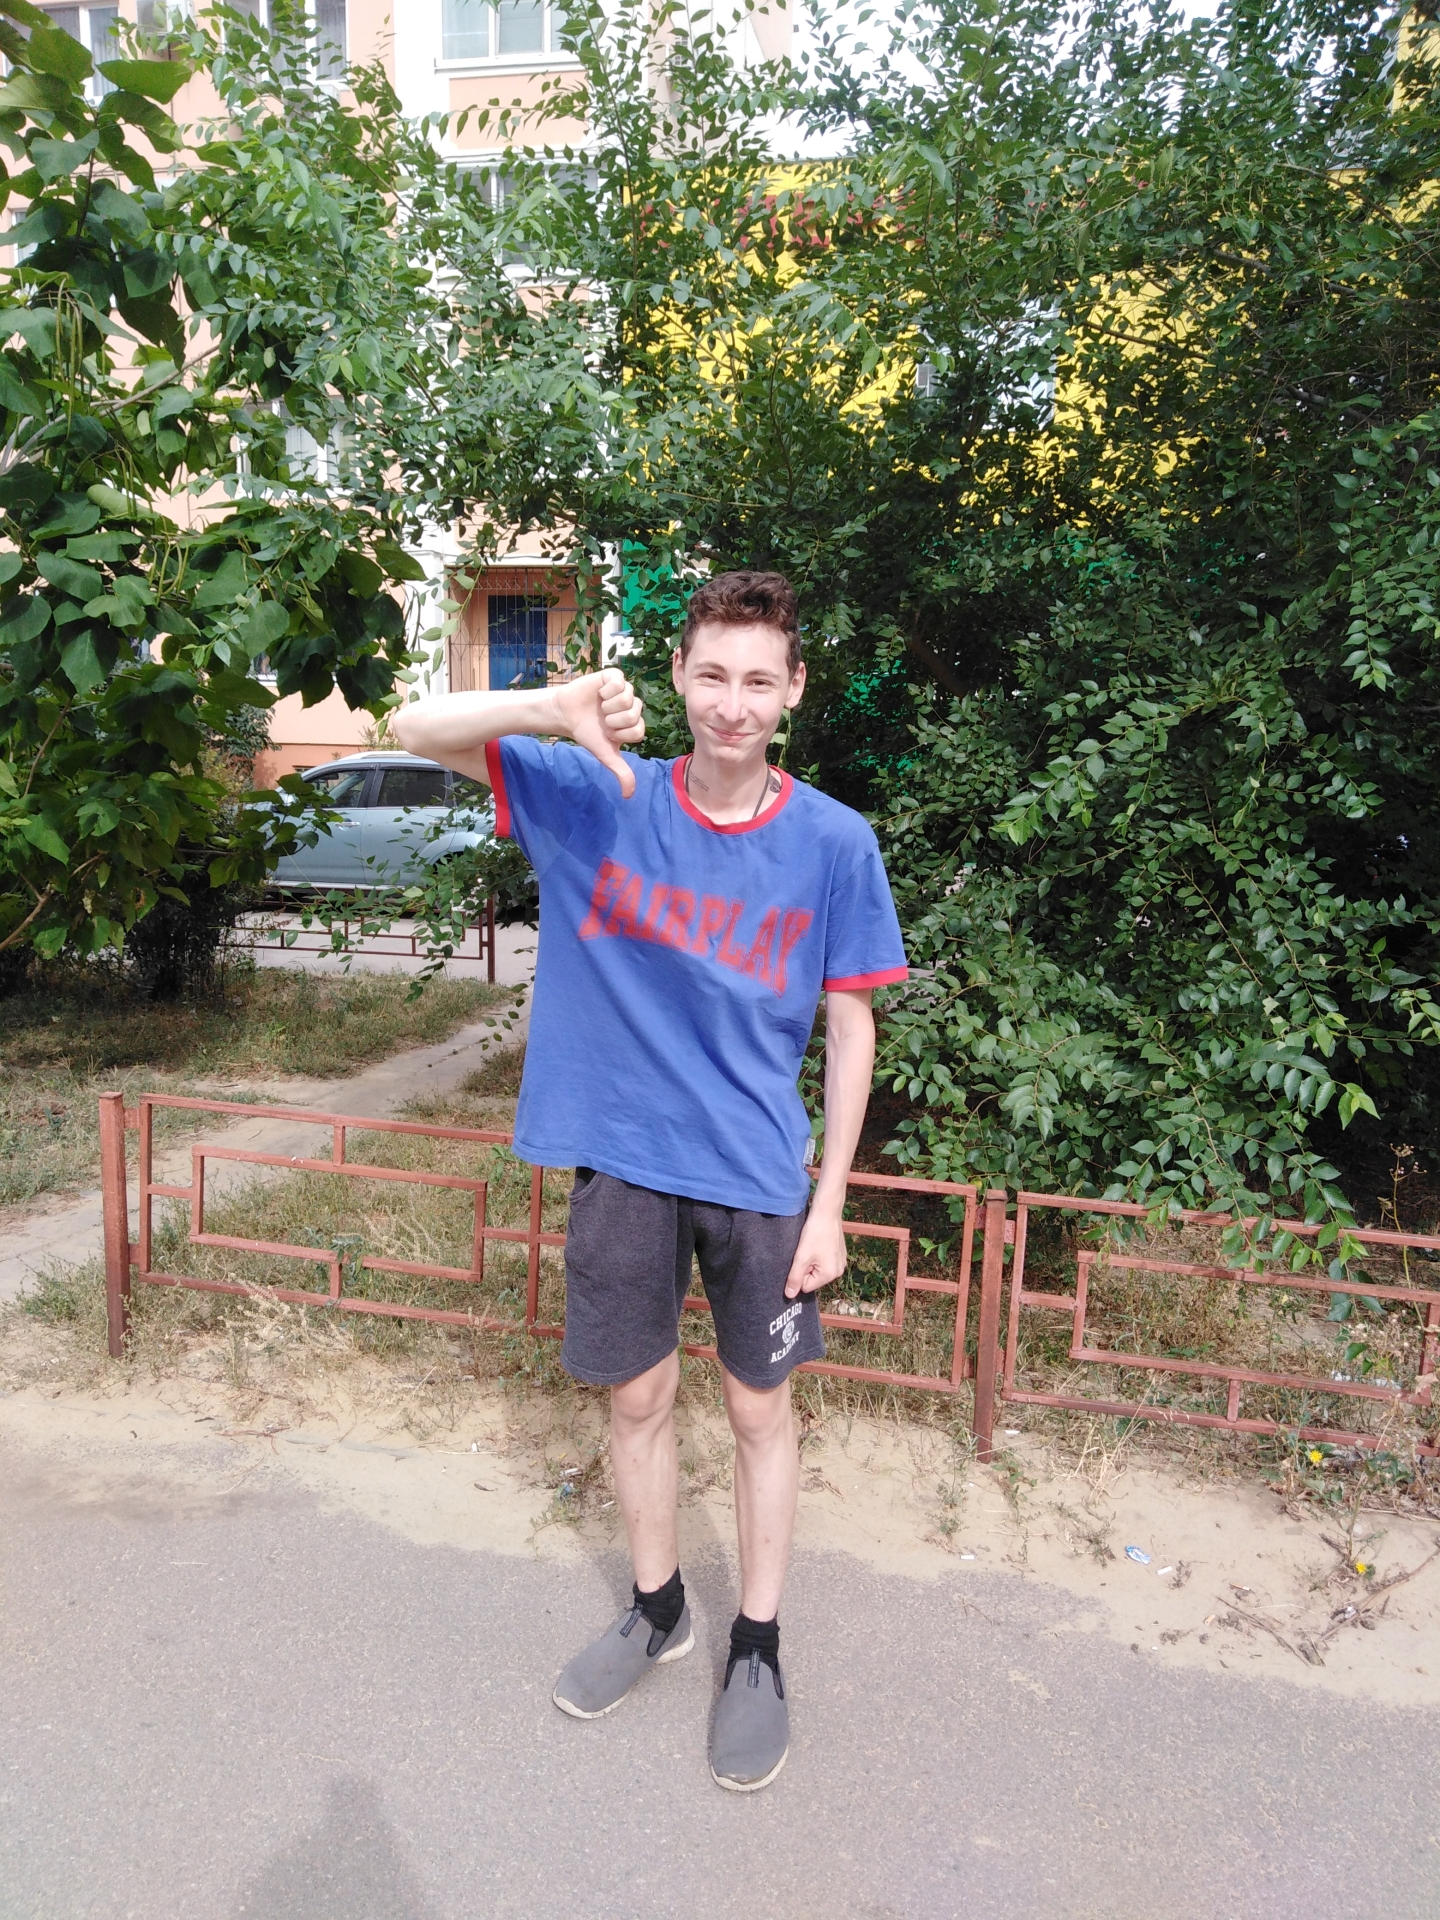
Label: clear